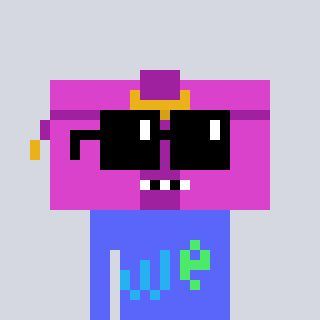
a pixel art character with square black sunglasses, a clutch-shaped head and a purple-colored body on a cool background